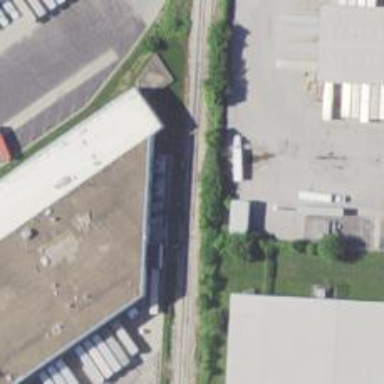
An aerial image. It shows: Disused railway siding with one track.